Question: I have a data frame formatted like this in R:

How could I call up all the HEIGHT values where GROUP is equal to B and change them? I.e. from cm to mm.
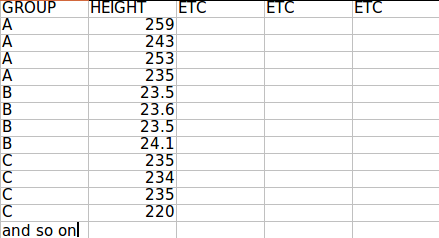
Answer: '''
data = data.frame(
group = rep(c("A", "B", "C"), each = 4),
height = c(259, 243, 253, 235, 23.5, 23.6, 23.5, 24.1, 235, 234, 235, 220)
)
data #shows your data
#from cm to mm
data$height[data$group == "B"] <- data$height[data$group == "B"] * 10
'''